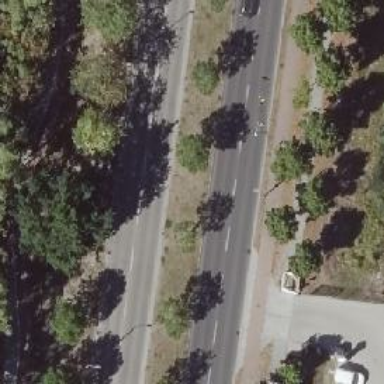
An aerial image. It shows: Avenue of deciduous broadleaved trees.